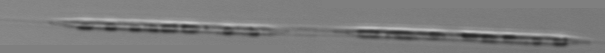
Label: Rhizosolenia